Question: I'm now developing a website that can drag elements and drop into a table cells (each cell has its "ID")
Now I can drag and drop the element to the cells but I want to know
-
here's the picture's concept.

Suppose that cell's ID are the combination of row and column number.
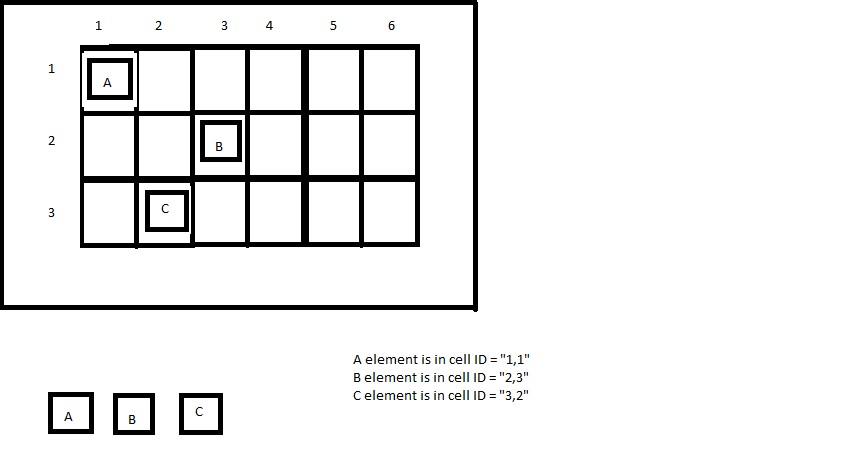
Answer: Here is the working <URL>.
Try something like this:
'''
$(function() {
$("#draggable").draggable({ snap: ".drop"});
$(".drop").droppable({
drop: function(event, ui){
console.log($(this).attr('id'));
}
});
});
'''